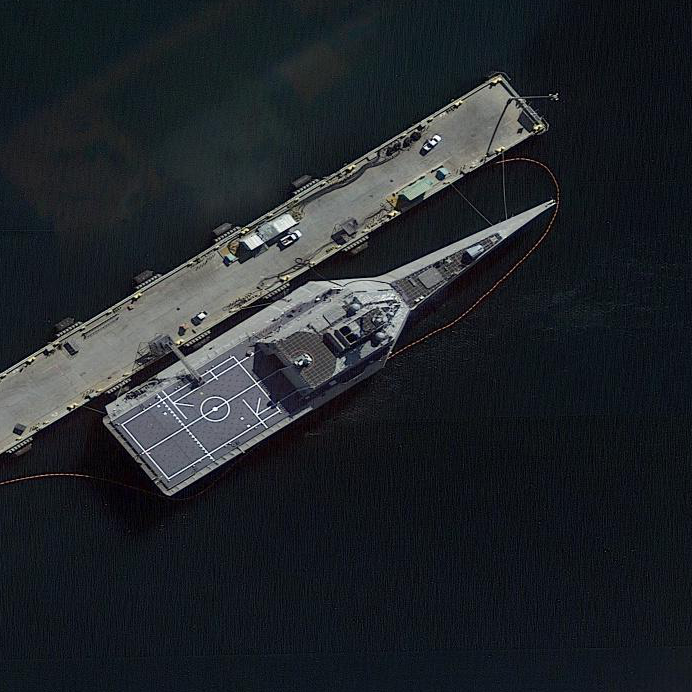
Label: Independence-class_combat_ship